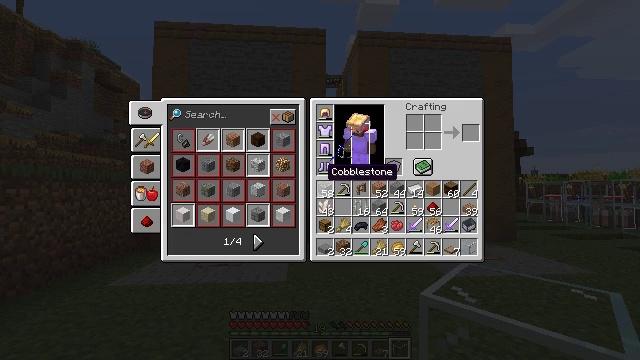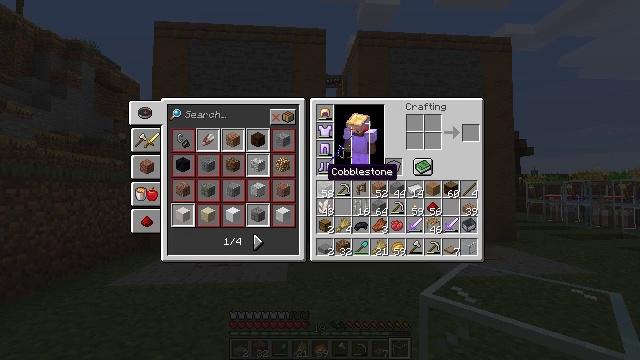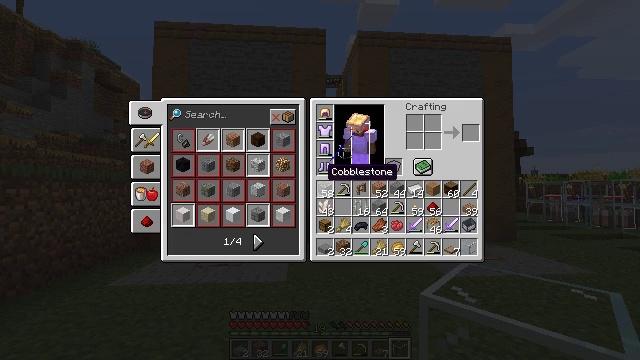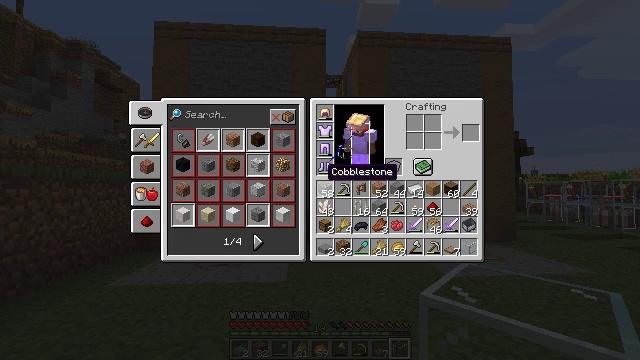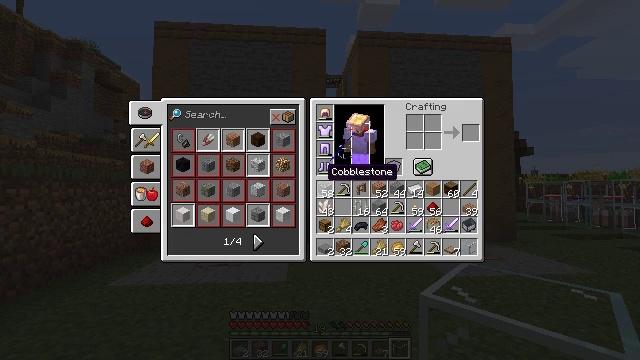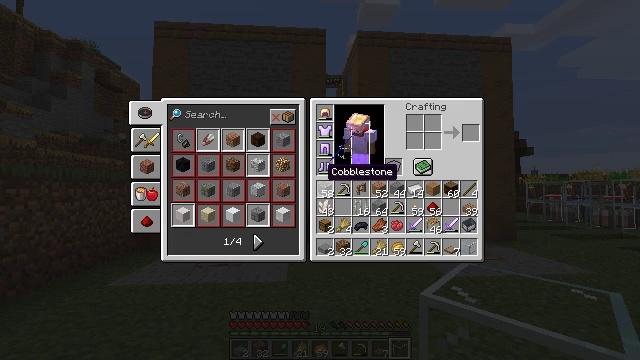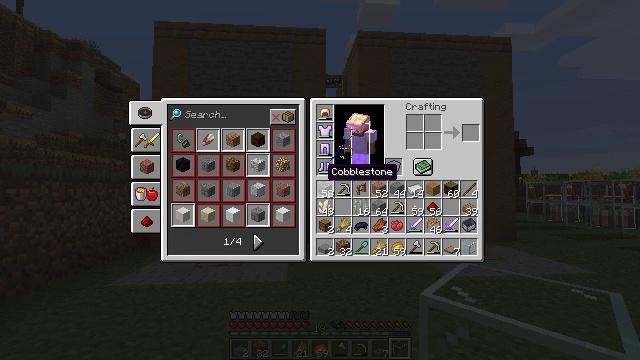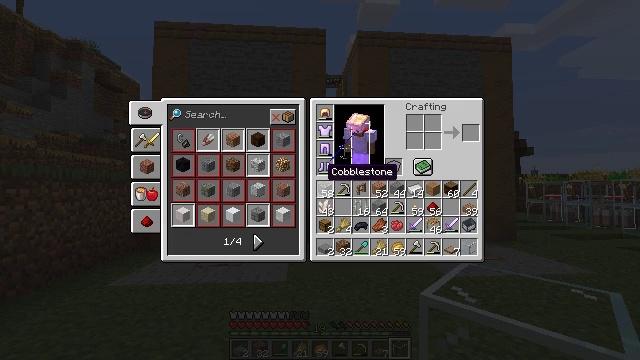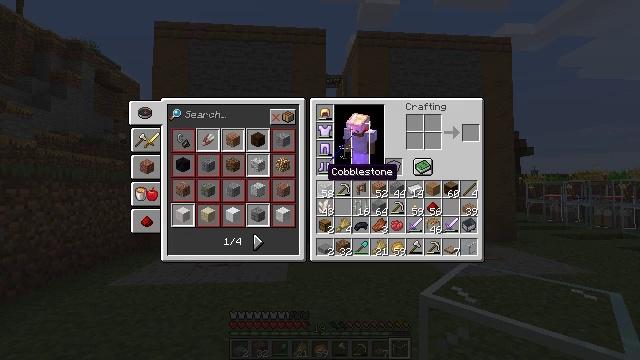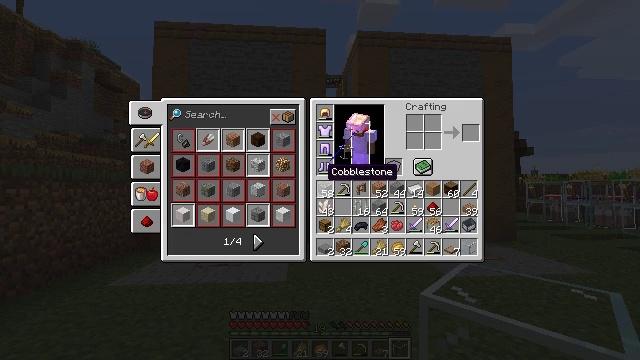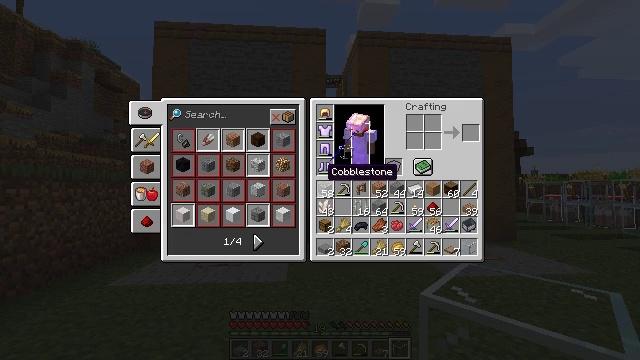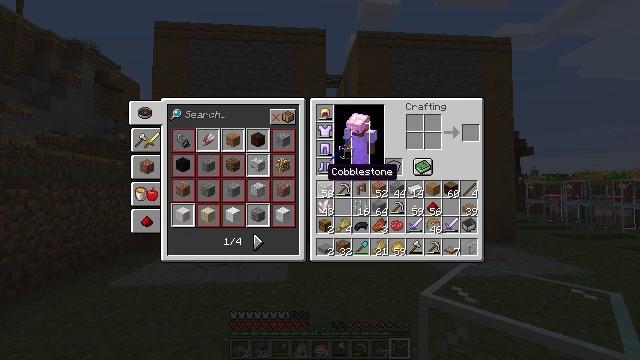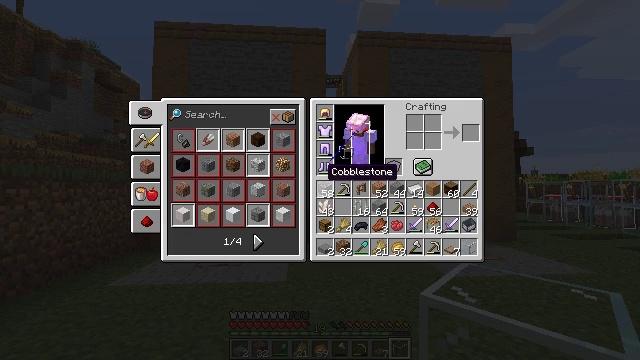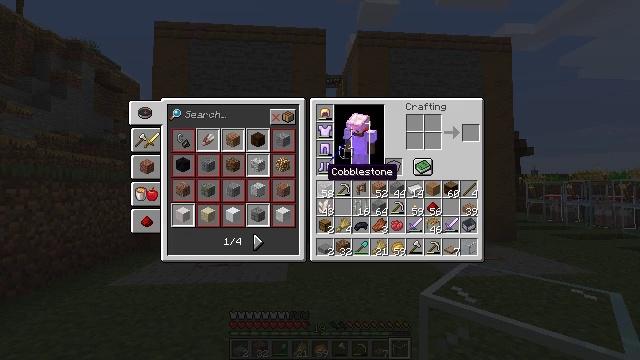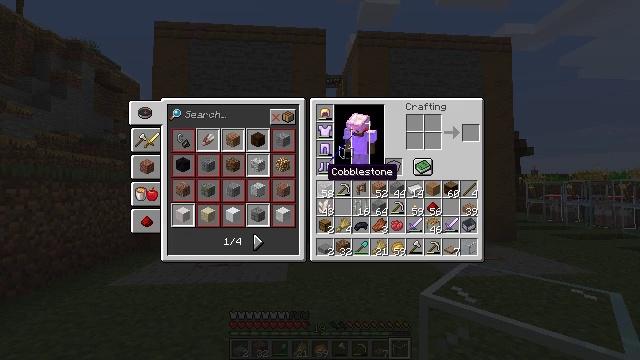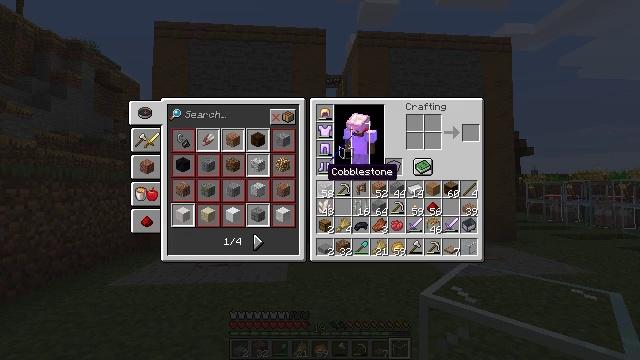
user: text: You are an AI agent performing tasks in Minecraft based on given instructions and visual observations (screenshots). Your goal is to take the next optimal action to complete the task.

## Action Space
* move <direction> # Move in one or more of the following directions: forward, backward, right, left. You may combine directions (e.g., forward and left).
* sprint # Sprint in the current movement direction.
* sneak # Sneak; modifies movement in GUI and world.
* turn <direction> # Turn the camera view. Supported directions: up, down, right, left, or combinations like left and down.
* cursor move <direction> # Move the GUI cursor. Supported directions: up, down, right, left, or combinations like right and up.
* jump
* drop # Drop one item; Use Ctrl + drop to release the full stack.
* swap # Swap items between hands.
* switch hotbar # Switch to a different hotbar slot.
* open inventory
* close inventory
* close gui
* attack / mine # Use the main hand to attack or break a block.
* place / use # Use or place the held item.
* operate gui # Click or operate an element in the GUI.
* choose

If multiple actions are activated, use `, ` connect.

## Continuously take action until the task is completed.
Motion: motion action
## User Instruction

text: Make a jungle sign with jungle wood planks.
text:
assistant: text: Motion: no_op
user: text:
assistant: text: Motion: no_op
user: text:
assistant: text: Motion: no_op
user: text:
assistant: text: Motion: no_op
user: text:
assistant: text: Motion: no_op
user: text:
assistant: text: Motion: no_op
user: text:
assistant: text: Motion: no_op
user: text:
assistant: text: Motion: no_op
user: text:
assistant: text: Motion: no_op
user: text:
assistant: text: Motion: no_op
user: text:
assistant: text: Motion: no_op
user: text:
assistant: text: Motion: no_op
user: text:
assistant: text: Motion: no_op
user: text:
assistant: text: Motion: no_op
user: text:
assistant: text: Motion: no_op
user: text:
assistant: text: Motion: no_op
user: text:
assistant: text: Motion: no_op
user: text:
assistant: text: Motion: no_op
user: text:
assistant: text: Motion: no_op
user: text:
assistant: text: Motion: no_op
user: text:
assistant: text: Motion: no_op
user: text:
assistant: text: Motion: no_op
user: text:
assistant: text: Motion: no_op
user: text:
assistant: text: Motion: no_op
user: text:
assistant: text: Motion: no_op
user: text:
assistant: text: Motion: no_op
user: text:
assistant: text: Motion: no_op
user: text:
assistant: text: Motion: no_op
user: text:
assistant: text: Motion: no_op
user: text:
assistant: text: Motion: no_op